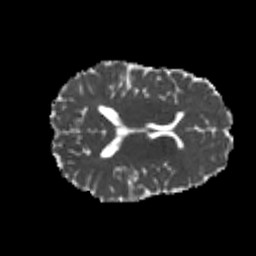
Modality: MD
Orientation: axial
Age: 24
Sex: female
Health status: healthy
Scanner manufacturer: philips
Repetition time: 7.393 s
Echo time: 0.08599 s